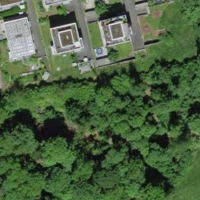
EUNIS habitat code: 25
Species observed at this site:
Fragaria vesca